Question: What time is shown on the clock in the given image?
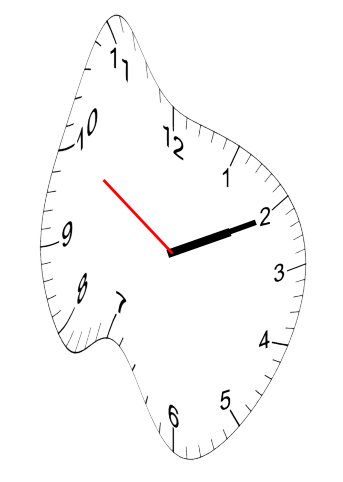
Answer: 02:10:50